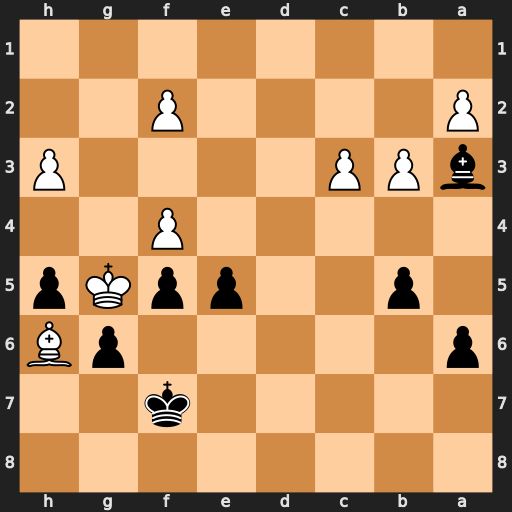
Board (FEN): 8/5k2/p5pB/1p2ppKp/5P2/bPP4P/P4P2/8
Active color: b
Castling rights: -
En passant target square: -
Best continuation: Be7#